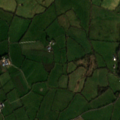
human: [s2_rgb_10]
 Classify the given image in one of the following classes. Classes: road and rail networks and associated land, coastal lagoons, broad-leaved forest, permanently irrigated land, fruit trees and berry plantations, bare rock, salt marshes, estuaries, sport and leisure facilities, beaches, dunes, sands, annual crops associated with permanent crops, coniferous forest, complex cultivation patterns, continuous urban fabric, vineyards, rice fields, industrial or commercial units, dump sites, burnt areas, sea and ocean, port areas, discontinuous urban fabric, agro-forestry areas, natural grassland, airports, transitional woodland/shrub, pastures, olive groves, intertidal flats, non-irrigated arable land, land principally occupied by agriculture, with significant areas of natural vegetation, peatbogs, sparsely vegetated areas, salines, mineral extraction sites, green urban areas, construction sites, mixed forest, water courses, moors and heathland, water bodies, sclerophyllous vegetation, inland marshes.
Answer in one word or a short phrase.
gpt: non-irrigated arable land, pastures